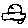
Label: car